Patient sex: M
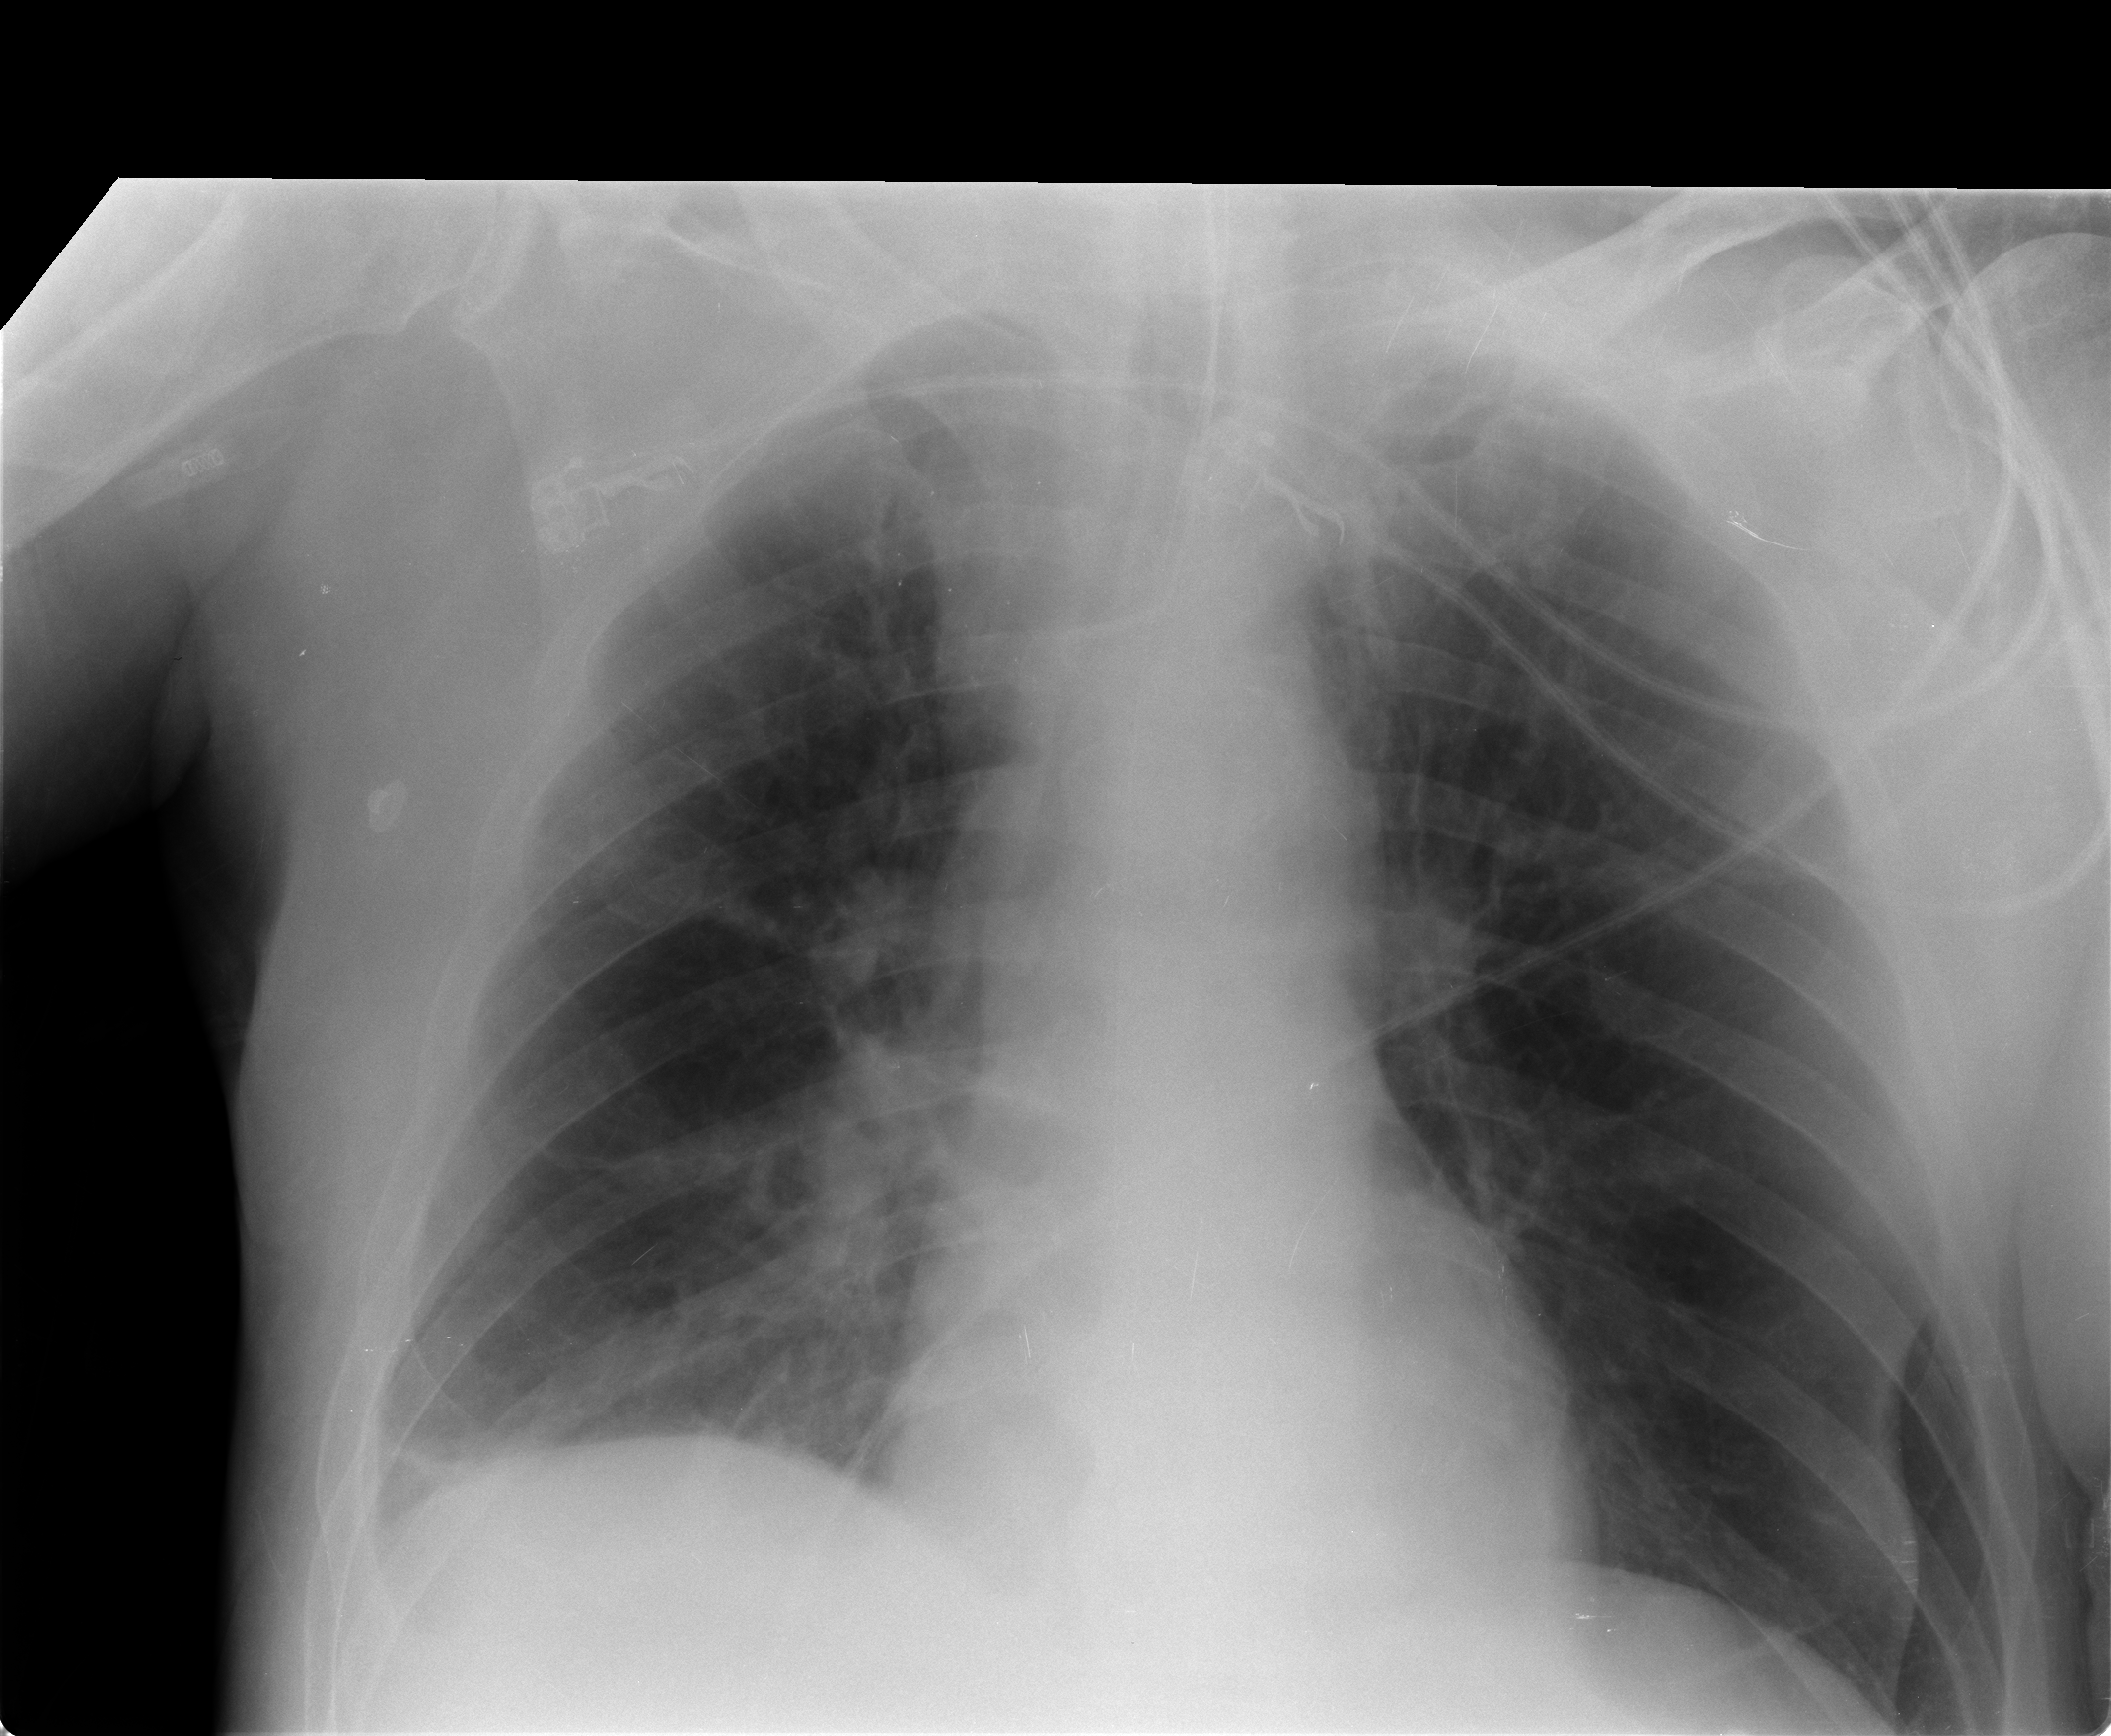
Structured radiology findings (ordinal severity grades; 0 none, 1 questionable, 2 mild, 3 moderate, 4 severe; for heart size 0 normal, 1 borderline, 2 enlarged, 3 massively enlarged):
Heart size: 0
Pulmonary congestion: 0
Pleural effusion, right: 0
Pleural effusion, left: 0
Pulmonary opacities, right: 0
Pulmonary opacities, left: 0
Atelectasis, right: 2
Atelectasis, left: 0